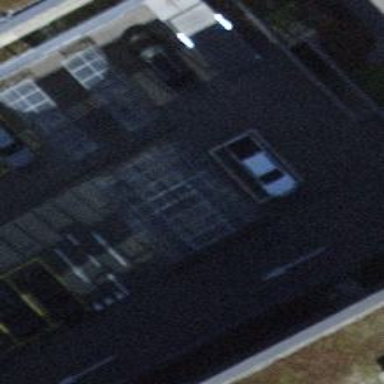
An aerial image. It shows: Building with bicycle parking facility inside.